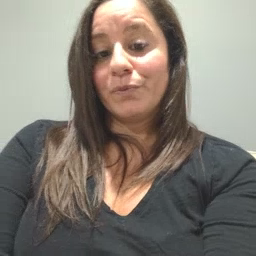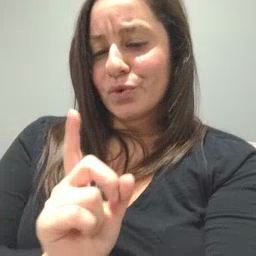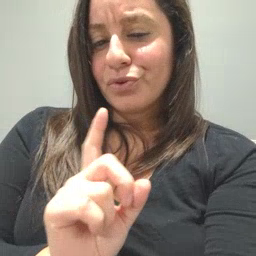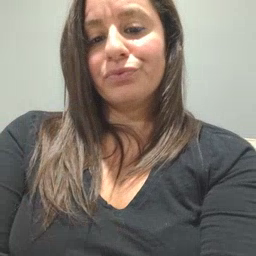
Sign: where